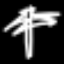
Label: palm tree